Field crop: tomato
Growth stage: 1
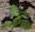
Species: solanum